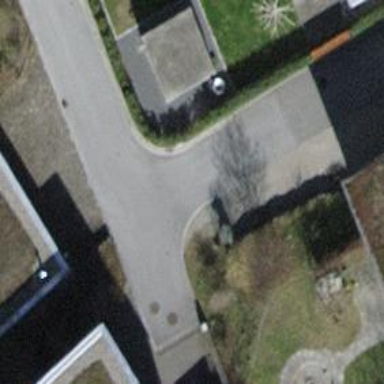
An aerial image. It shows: Paved driveway road for service vehicles.